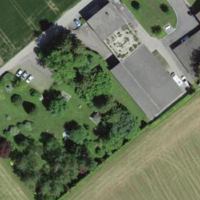
EUNIS habitat code: 55
Species observed at this site:
Lonicera acuminata